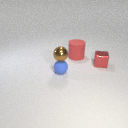
large red rubber cylinder behind small blue rubber sphere